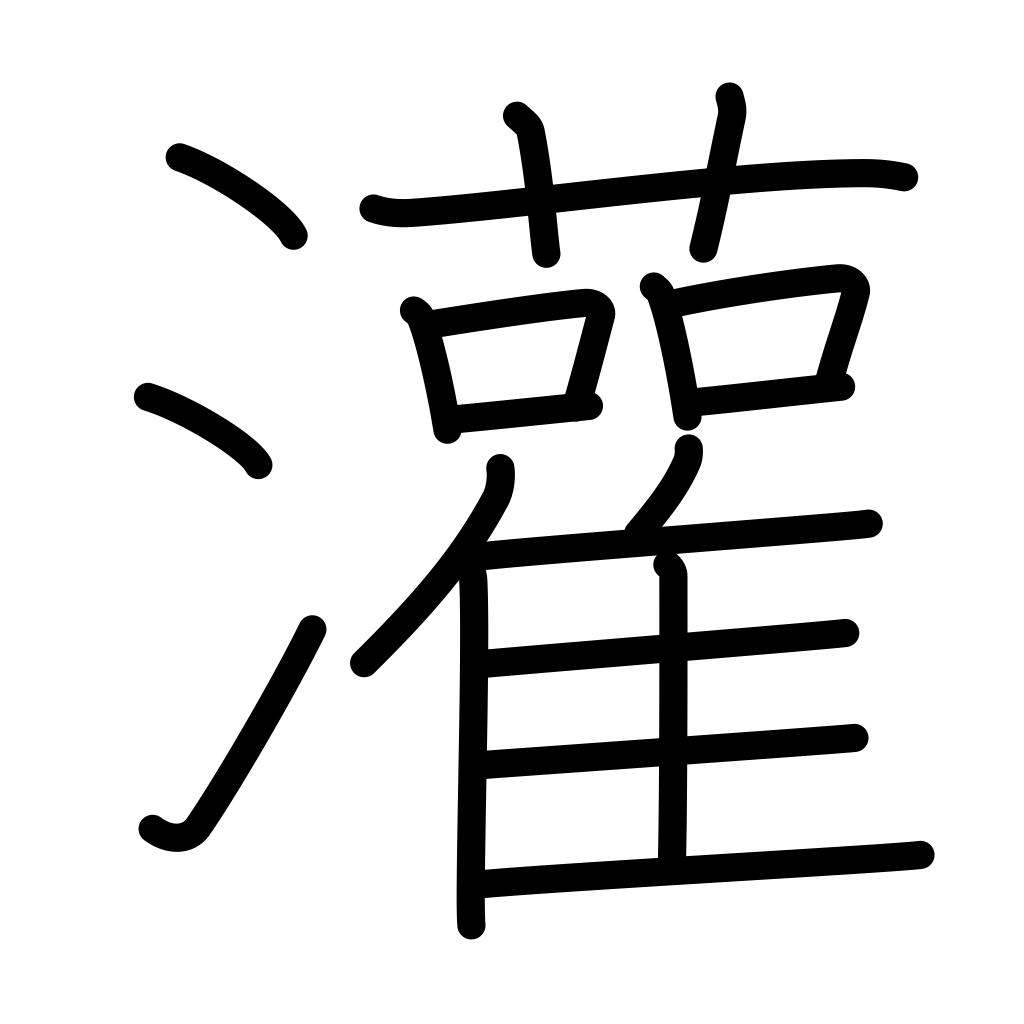
Meaning: pour